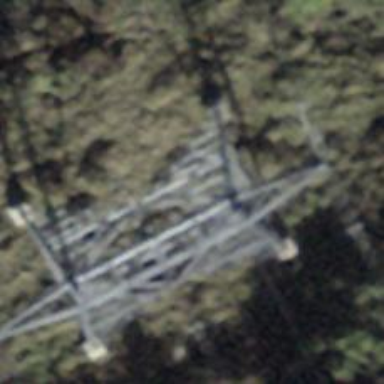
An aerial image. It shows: Power line in the image.